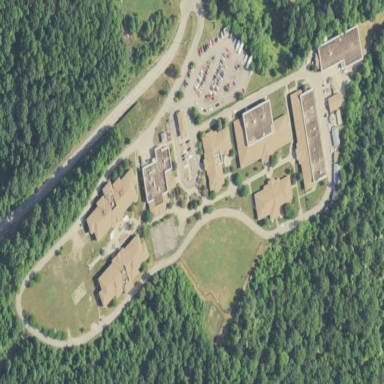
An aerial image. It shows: College.